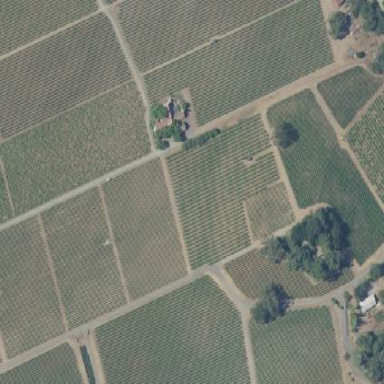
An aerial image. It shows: Vineyard with wine grapes as the crop.